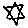
Label: star